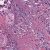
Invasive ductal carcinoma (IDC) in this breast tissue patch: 1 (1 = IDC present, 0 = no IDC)